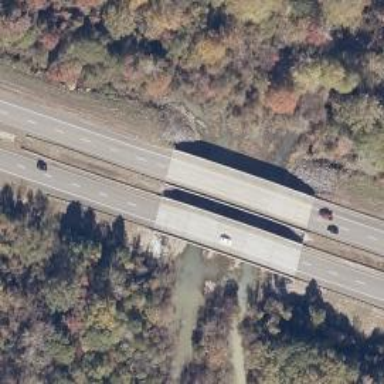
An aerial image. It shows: Bridge over dual carriageway trunk highway.